Interaction volume radius: 5 \u00c5
Interaction volume height: 10 \u00c5
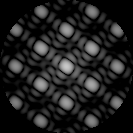
Disorder parameter: 0.01677